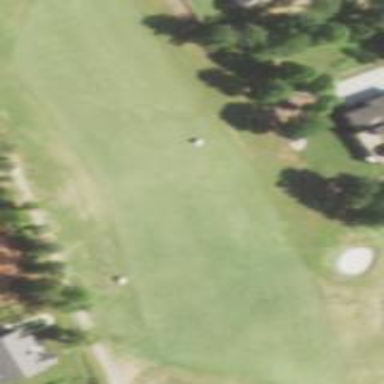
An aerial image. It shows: Grassy area designated as golf fairway.